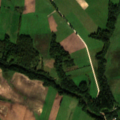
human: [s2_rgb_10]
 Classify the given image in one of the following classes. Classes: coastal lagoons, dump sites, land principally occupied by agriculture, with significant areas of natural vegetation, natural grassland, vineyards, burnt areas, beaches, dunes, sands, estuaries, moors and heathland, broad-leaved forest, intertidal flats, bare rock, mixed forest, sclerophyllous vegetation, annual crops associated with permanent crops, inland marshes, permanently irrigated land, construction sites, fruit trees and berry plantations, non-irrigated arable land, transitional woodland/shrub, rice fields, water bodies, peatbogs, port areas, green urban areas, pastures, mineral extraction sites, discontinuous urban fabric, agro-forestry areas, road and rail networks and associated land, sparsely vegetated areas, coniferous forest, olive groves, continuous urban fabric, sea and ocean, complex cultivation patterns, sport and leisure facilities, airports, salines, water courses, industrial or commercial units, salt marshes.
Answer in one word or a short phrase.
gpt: non-irrigated arable land, pastures, complex cultivation patterns, land principally occupied by agriculture, with significant areas of natural vegetation, broad-leaved forest